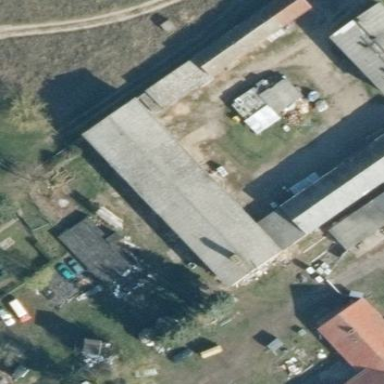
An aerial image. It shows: Building.